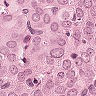
Metastatic tissue present: yes